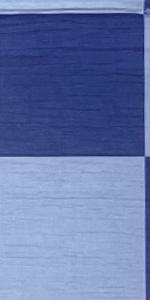
Label: Empty